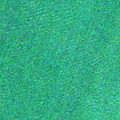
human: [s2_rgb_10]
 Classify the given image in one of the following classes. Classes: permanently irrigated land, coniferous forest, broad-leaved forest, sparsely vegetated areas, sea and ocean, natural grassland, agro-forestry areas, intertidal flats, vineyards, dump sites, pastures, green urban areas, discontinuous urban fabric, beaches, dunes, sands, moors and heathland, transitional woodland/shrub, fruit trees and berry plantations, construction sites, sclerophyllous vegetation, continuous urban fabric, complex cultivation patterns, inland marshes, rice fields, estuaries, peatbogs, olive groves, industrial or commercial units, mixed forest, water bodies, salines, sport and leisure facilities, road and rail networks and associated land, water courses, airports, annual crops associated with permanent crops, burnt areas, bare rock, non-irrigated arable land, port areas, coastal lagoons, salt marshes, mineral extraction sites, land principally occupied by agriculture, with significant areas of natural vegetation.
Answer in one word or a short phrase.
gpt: sea and ocean